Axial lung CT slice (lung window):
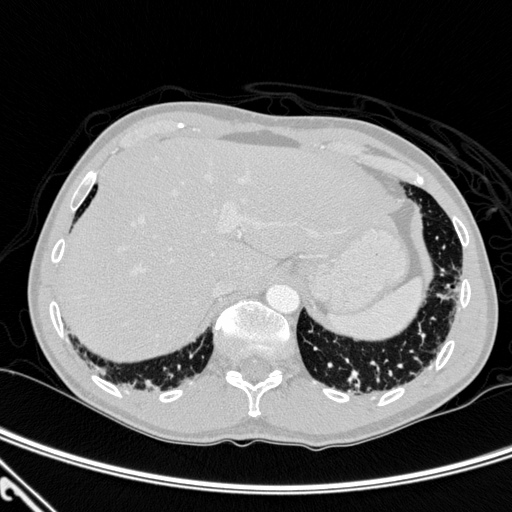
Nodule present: no